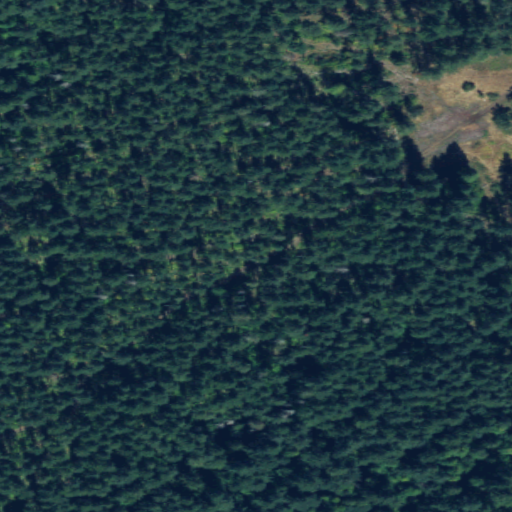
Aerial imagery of mountain in Washington named Morrow Hill containing evergreen forest and shrub